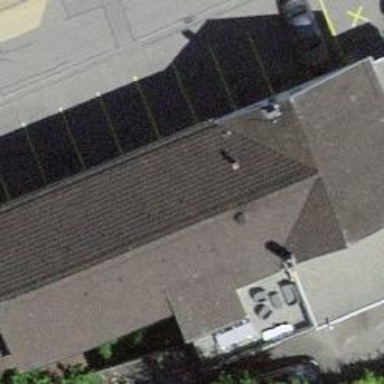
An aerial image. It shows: Restaurant.